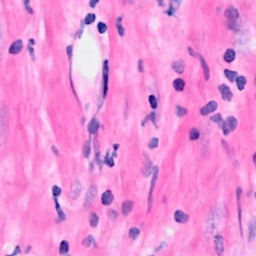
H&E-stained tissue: Breast